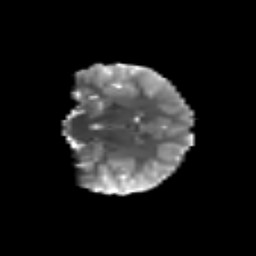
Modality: T2w
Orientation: coronal
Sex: female
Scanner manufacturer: siemens
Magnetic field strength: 3 T
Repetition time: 5 s
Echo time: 0.071 s